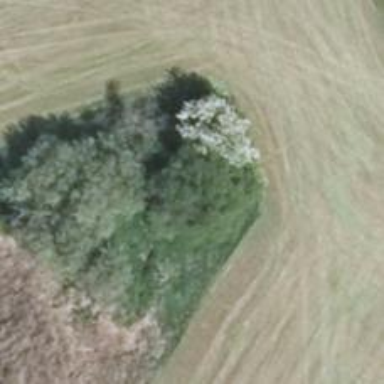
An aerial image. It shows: Broadleaved tree with lush leaves.